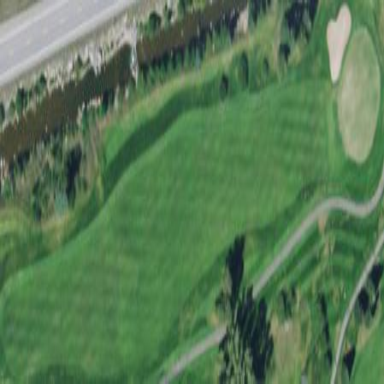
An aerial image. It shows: Golf fairway surrounded by grass.